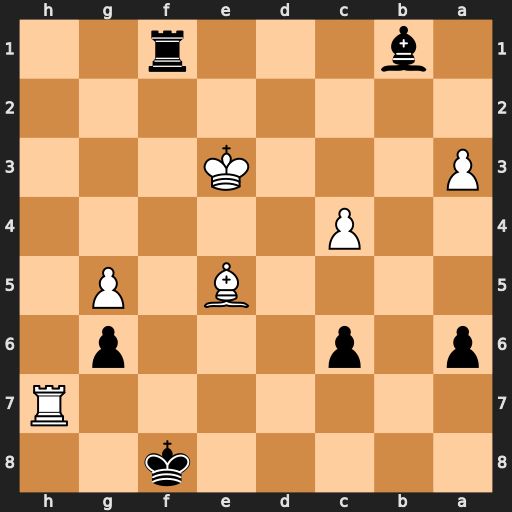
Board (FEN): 5k2/7R/p1p3p1/4B1P1/2P5/P3K3/8/1b3r2
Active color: b
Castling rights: -
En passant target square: -
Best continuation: Re1+ Kd4 Re4+ Kc5 Rxe5+